Question: how to add assistant text above navigation bar or toolbar. Just like this in the mail app, i want a big navigation bar with some text above titles.
Should I use navigation bar or use a toolbar and how should I implement that.

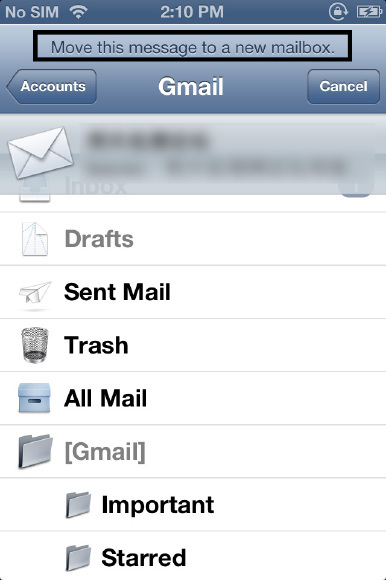
Answer: There is property named "" in . Refer <URL>
That one will solved exactly your requirement. This property will allow developer to add a title above the navigation bar. You can simply try with doing the same in sample storyboard example.
Check this:

Hope this helps.